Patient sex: M
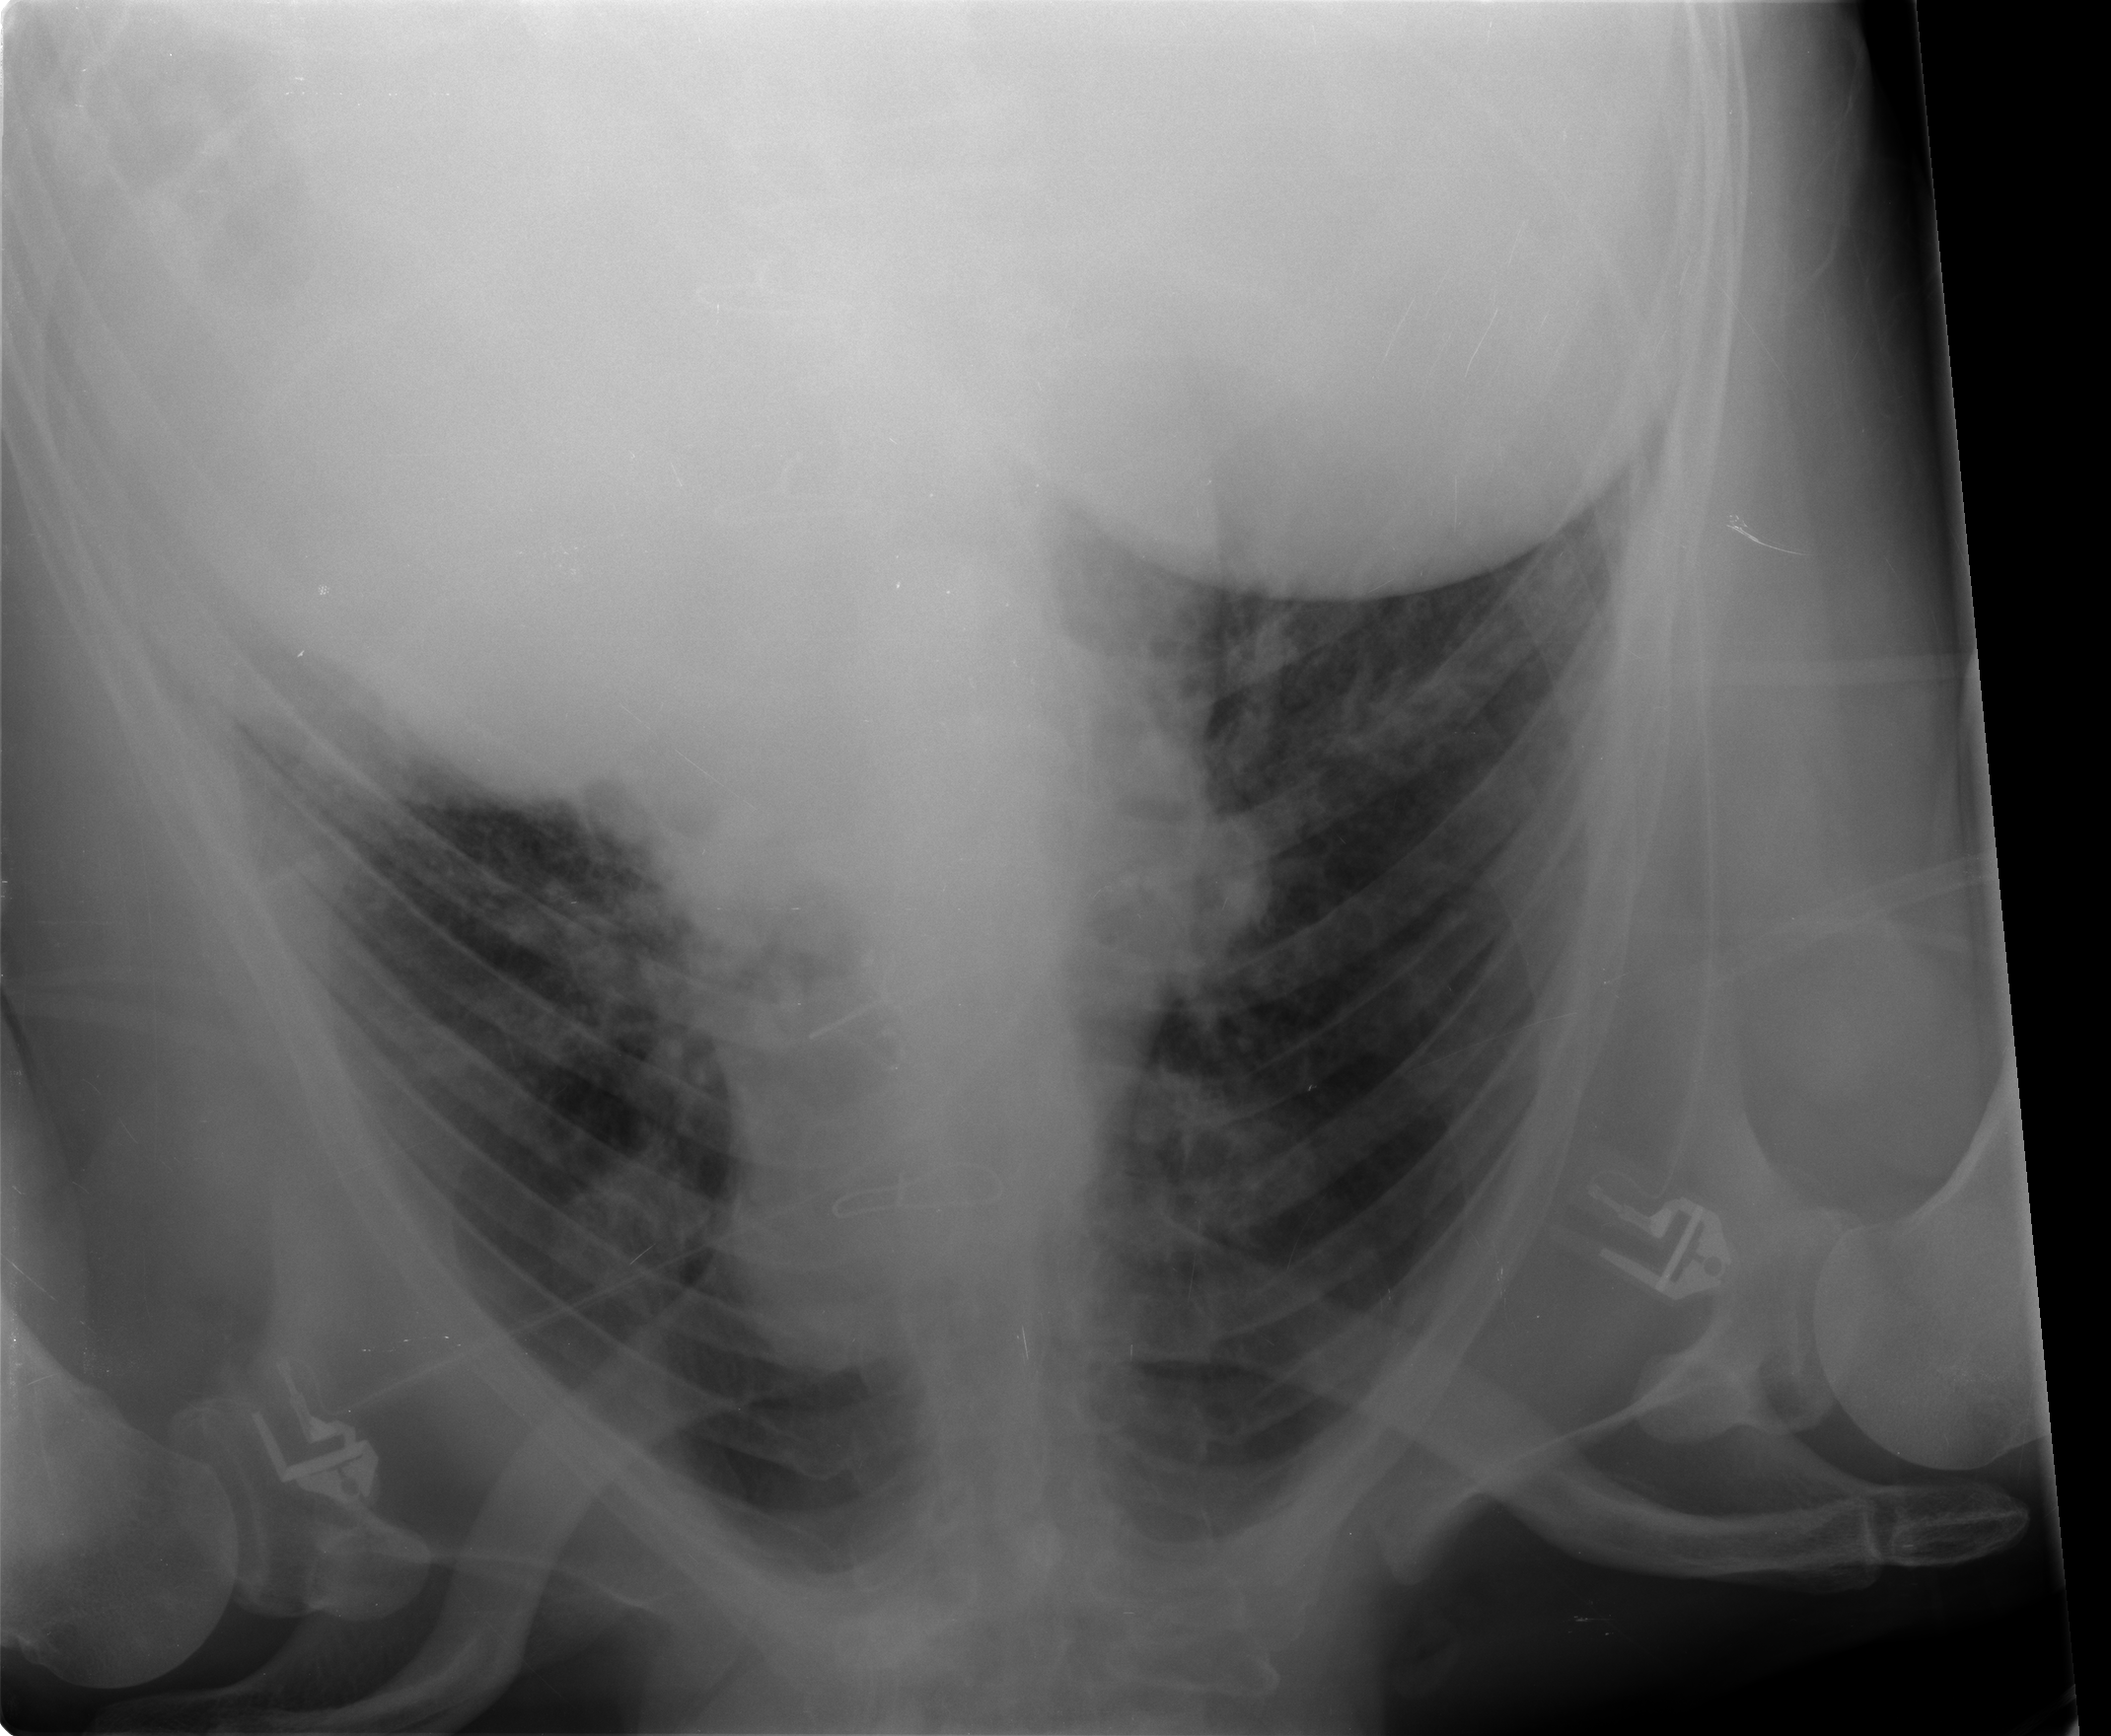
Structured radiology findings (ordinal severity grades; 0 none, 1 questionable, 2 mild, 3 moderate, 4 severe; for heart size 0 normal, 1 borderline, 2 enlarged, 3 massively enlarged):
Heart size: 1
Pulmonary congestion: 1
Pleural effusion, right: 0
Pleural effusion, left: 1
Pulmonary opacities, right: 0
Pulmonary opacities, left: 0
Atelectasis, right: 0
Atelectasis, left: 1